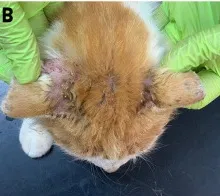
Clinical aspect of the 18-month-old male cat (case 1) before.
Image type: radiology (ct)